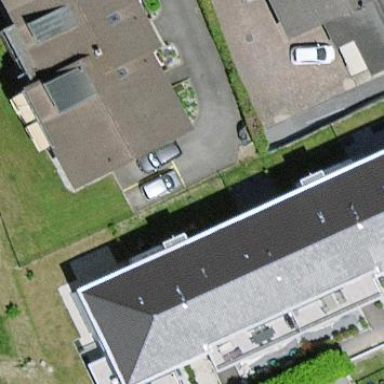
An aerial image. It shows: View of apartment building.